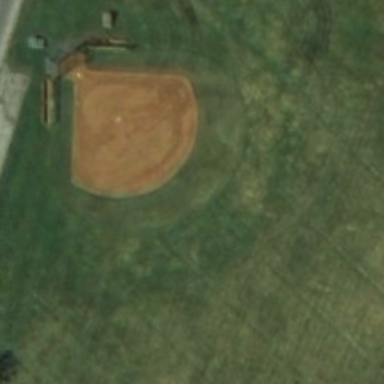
This is a old baseball diamond .